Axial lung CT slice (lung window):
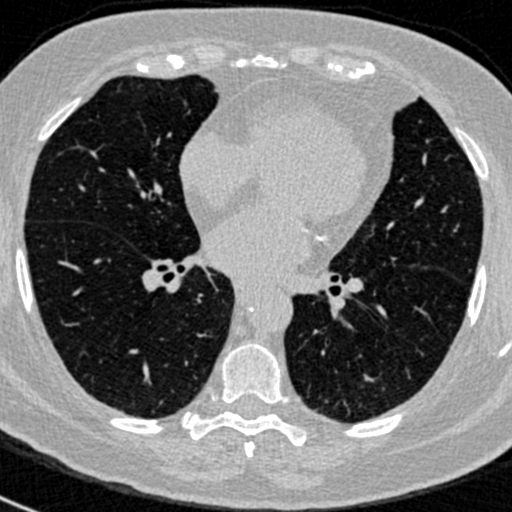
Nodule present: no